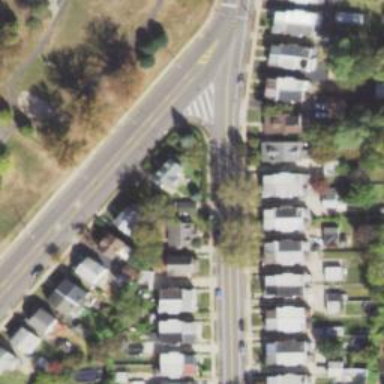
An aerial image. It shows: Unmarked crossing on the road.